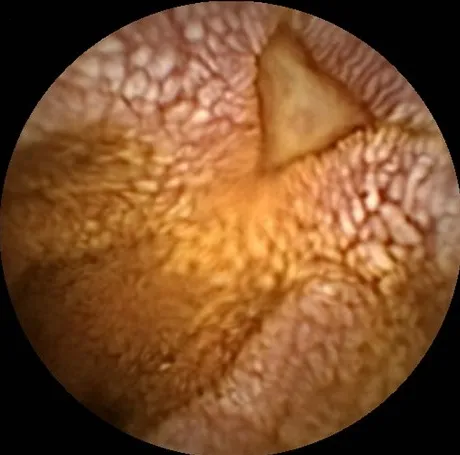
Geometric ulcer (triangular).
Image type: endoscopy (other_endoscopy)